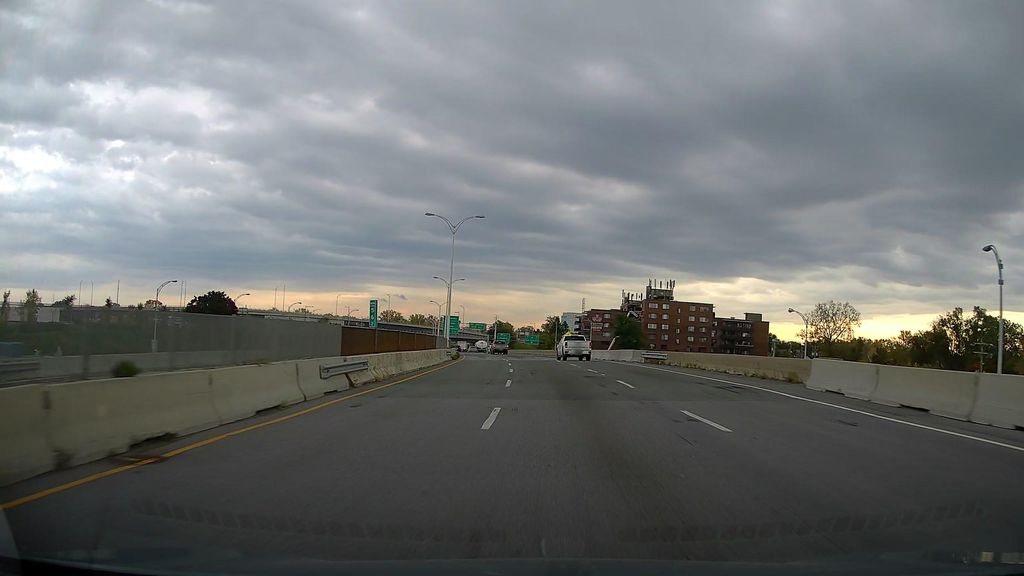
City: montreal